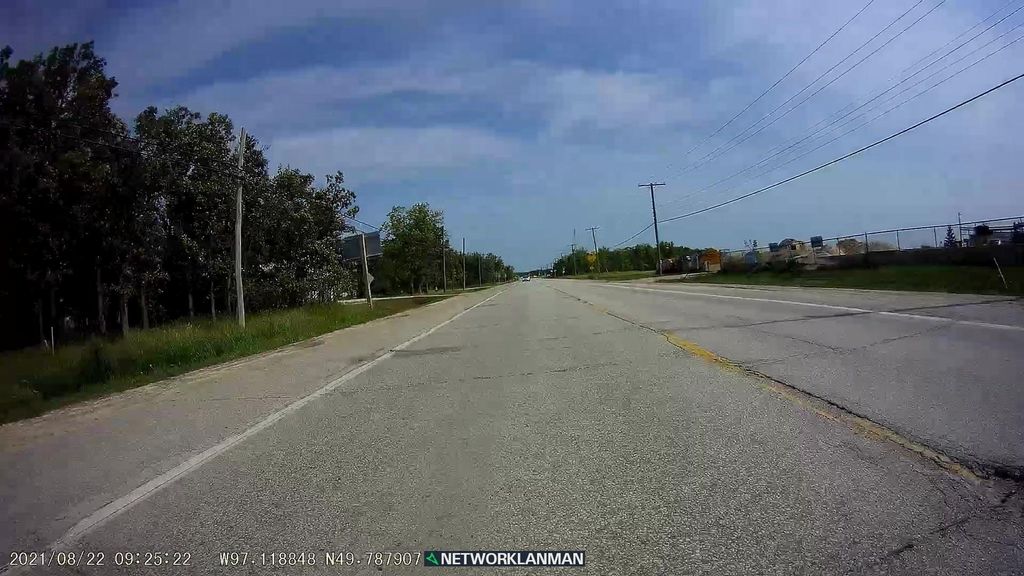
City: winnipeg